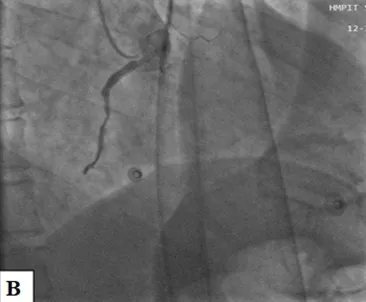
A, B) left anterior oblique cranial and right anterior oblique views shows minimal aneurysmal dilatation and critical stenotic lesion of the mid segment in the right coronary artery.
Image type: radiology (x_ray)